Question: My question is similar(the expanded version) to this post:<URL>. In that post, I extract elements which are bigger than zero from the input matrix, now I want to extract , too. So in this case,
'''
from numpy import *
import numpy as np
m=np.array([[0,2,4],[4,0,0],[5,4,0]])
dist=[]
index_row=[]
index_col=[]
indices=np.where(matrix>0)
index_col, index_row = indices
dist=matrix[indices]
return index_row, index_col, dist
'''
we could get,
'''
index_row = [1 2 0 0 1]
index_col = [0 0 1 2 2]
dist = [2 4 4 5 4]
'''
and now this is what I want,
'''
index_row = [0 1 2 0 1 0 1 2]
index_col = [0 0 0 1 1 2 2 2]
dist = [0 2 4 4 0 5 4 0]
'''
I tried to edit line 8 in the original code to this,
'''
indices=np.where(matrix>0 & matrix.diagonal)
'''
but got this error,

How to get the result I want? Please give me some suggestions, thanks!
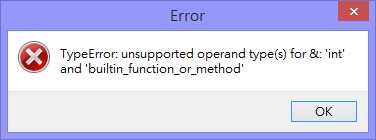
Answer: You can use following method:
1. get the mask array
2. fill diagonal of the mask to True
3. select elements where elements in mask is True
Here is the code:
'''
m=np.array([[0,2,4],[4,0,0],[5,4,0]])
mask = m > 0
np.fill_diagonal(mask, True)
m[mask]
'''